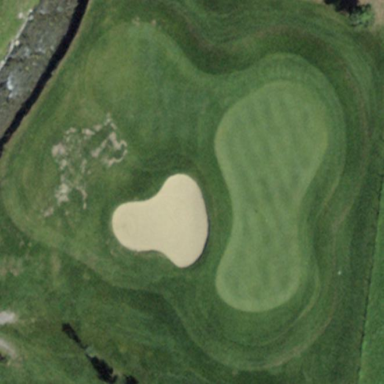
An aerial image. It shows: Golf fairway surrounded by grass.